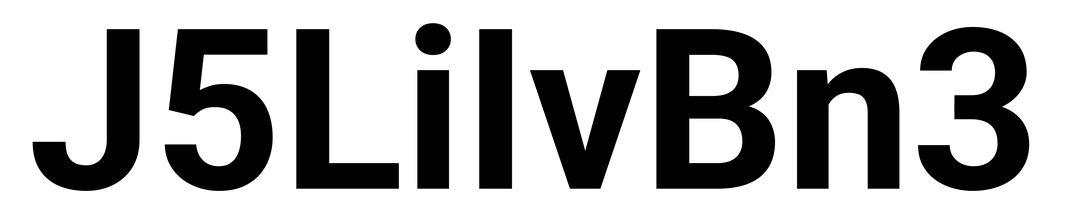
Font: Roboto_Bold